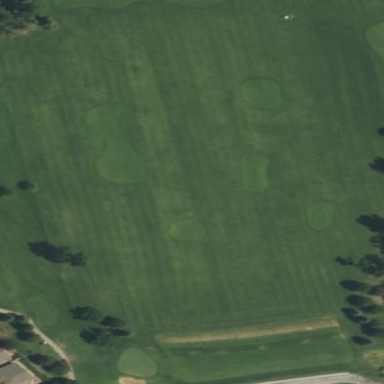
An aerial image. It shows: Grassy area used as driving range for golf.